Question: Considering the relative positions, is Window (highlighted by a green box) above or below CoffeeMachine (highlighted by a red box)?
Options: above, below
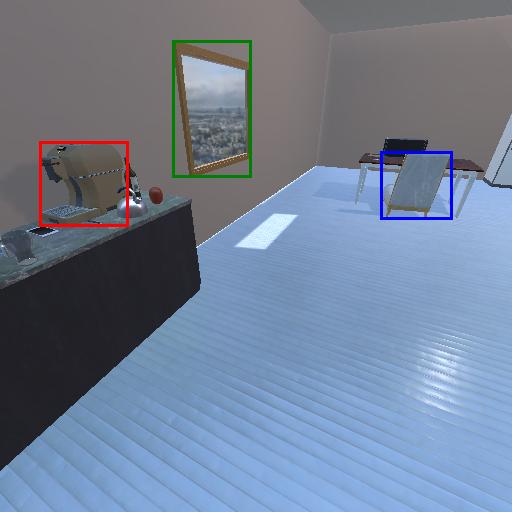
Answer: above